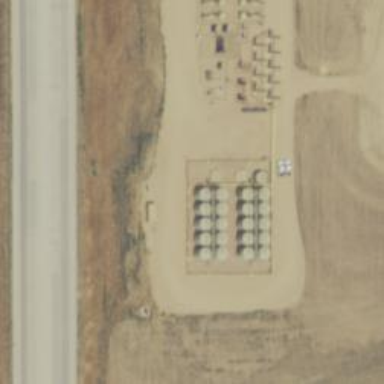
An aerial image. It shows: Storage tank that is man-made.